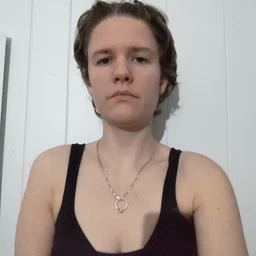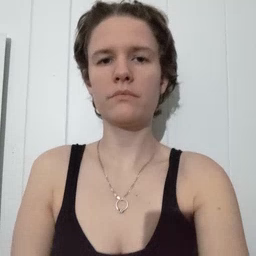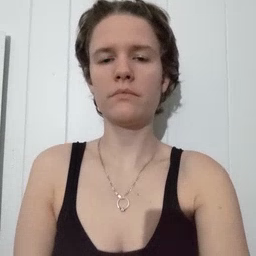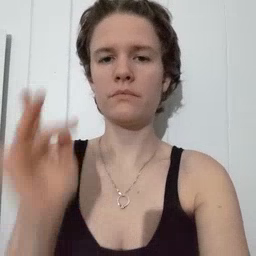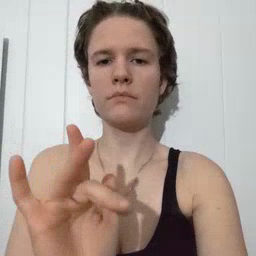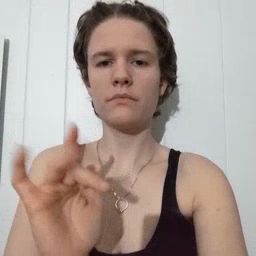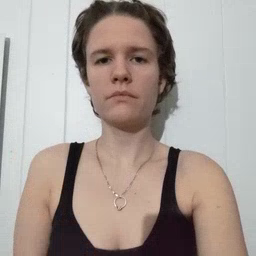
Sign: touch